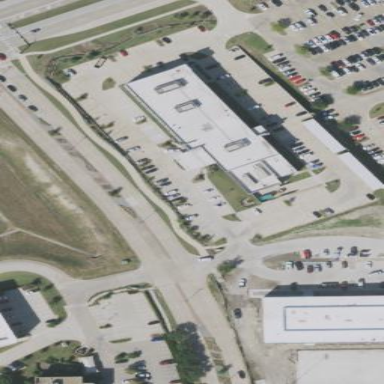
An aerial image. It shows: Hospital building.